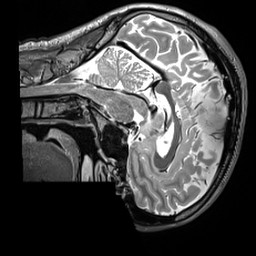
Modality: T2w
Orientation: sagittal
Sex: male